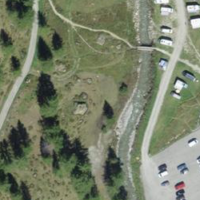
EUNIS habitat code: 23
Species observed at this site:
Saxicola rubetra